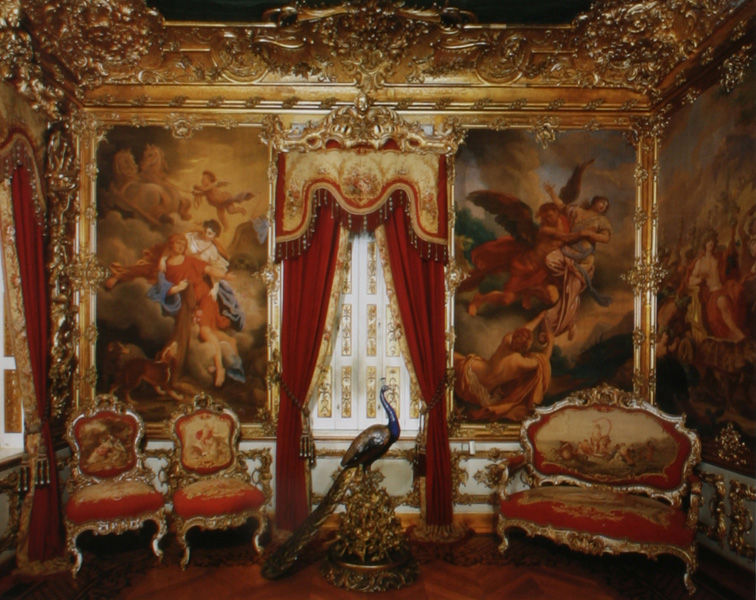
Titel: Östliches Gobelinzimmer in Schloss Linderhof
Künstler: Georg Dollmann
Standort: Graswangtal
Institution: Schloss Linderhof
Schlagwörter: blau, blätter, flügel, gemälde, vogel, weiß, wolken, blumen, braun, fenster, holz, raum, stuhl, stühle, tür, zimmer, rot, schloss, ornament, teppich, wand, barock, bibel, rahmen, samt, silber, sockel, vorhang, boden, figur, fransen, gold, interieur, kordeln, reich, sessel, stickerei, stoff, decke, rokoko, pferd, engel, statue, sofa, lehne, parkett, bank, saal, kaiser, könig, dekoration, polster, salon, tapete, vorhänge, dekor, verzierung, wandgemälde, wandmalerei, bett, plüsch, schlafzimmer, stuck, kammer, kordel, plastik, unscharf, foto, fotografie, photographie, vergoldet, palast, pfau, brokat, fürst, photo, fasan, farbfoto, troddel, repräsentation, tapisserie, reichtum, baldachin, kabinett, einrichtung, prunk, putten, bemalung, nymphenburg, sitzbank, kunsthandwerk, szenen, gesamtkunstwerk, vergoldung, vertäfelung, figut, appartement, neuschwanstein, wandbemalung, luxus, herrenchiemsee, pfaue, rococo, appartment, holzparkett, überladen, unterieur